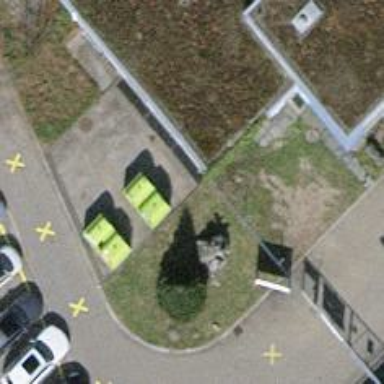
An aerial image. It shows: Recycling container for recycling.